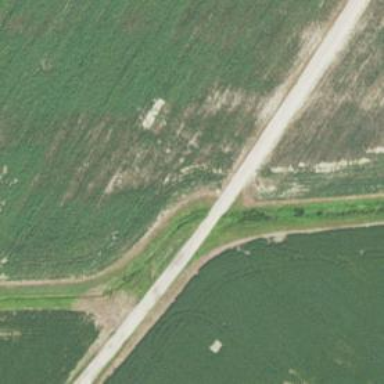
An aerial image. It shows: Culvert tunnel.